Brain MRI, t1w sequence, axial 2D slice.
Patient: age 43, sex M, weight 95 kg, height 1.95 m
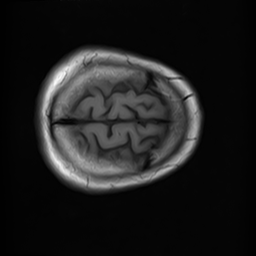